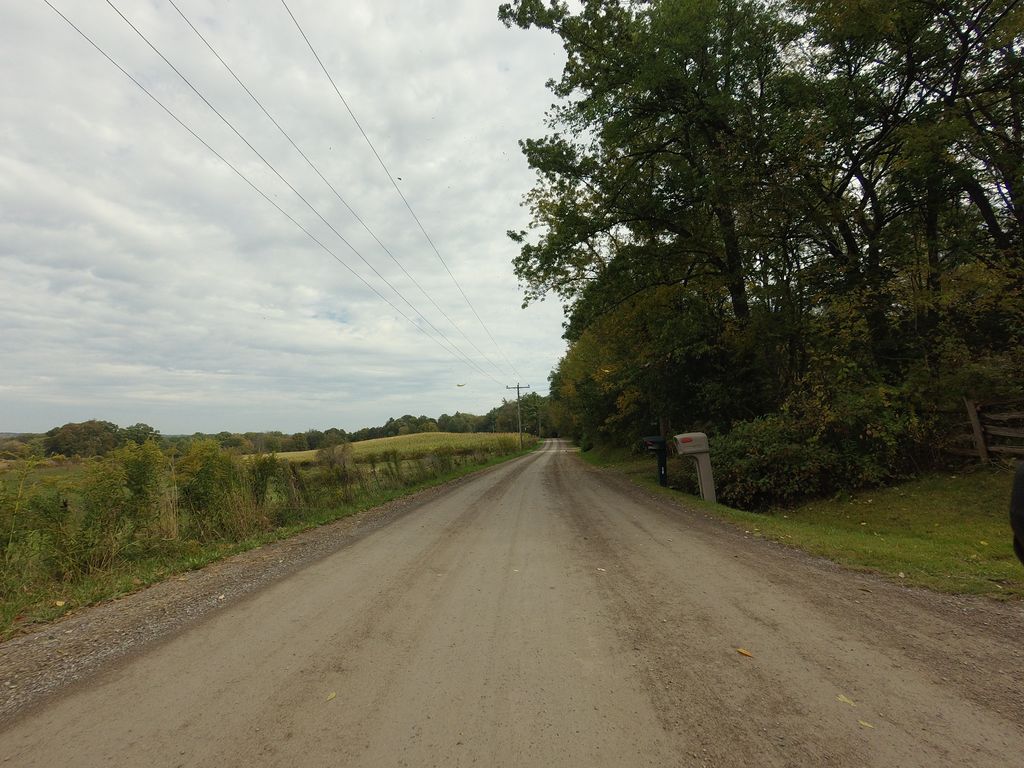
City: hamilton